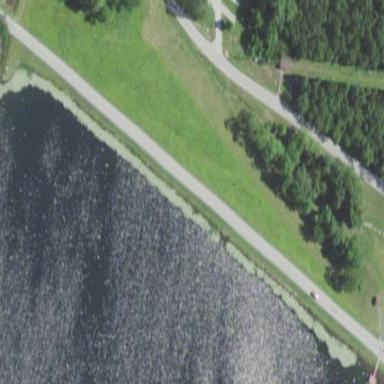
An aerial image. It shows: Dam across waterway.